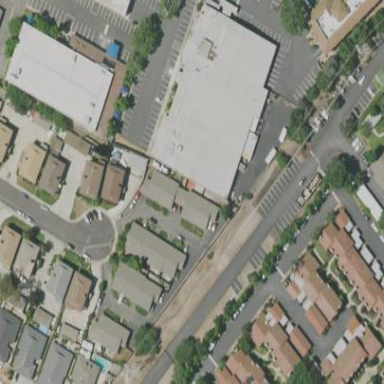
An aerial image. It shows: Building that houses bowling alley.